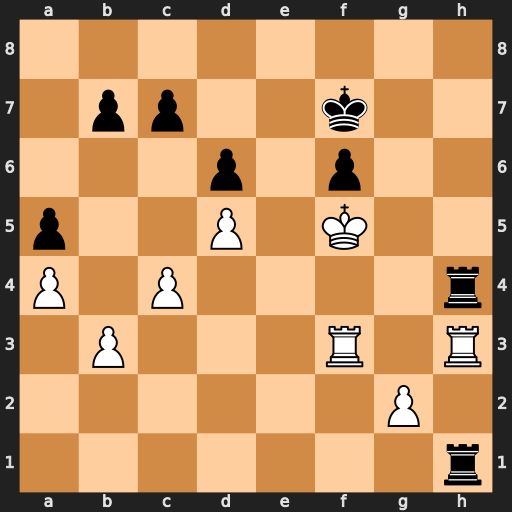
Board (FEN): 8/1pp2k2/3p1p2/p2P1K2/P1P4r/1P3R1R/6P1/7r
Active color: w
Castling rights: -
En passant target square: -
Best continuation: Rxh4 Rxh4 Rh3